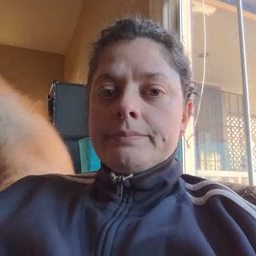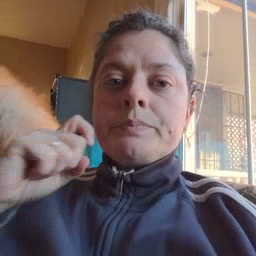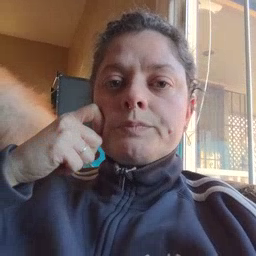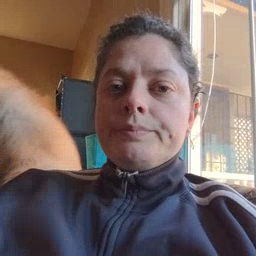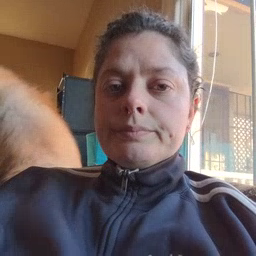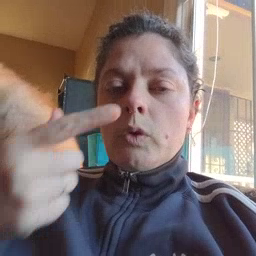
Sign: apple